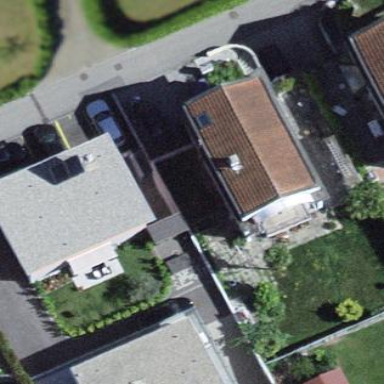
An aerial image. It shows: House with flat roof.